Milling tool wear sample.
Tool blade image: 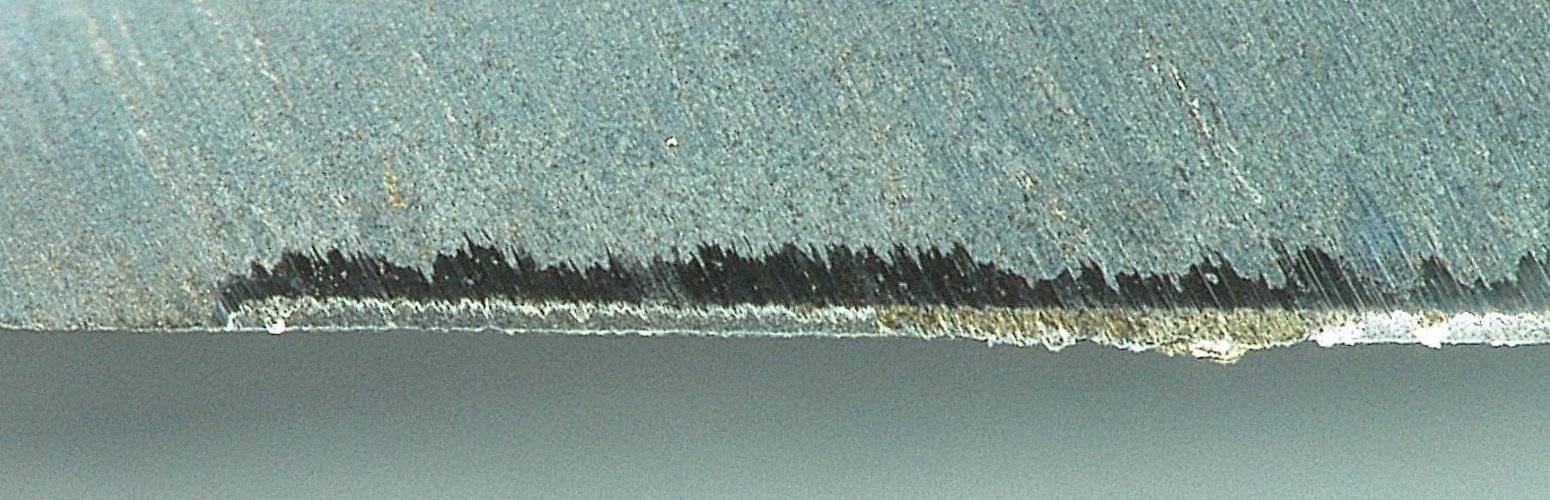
Chip image: 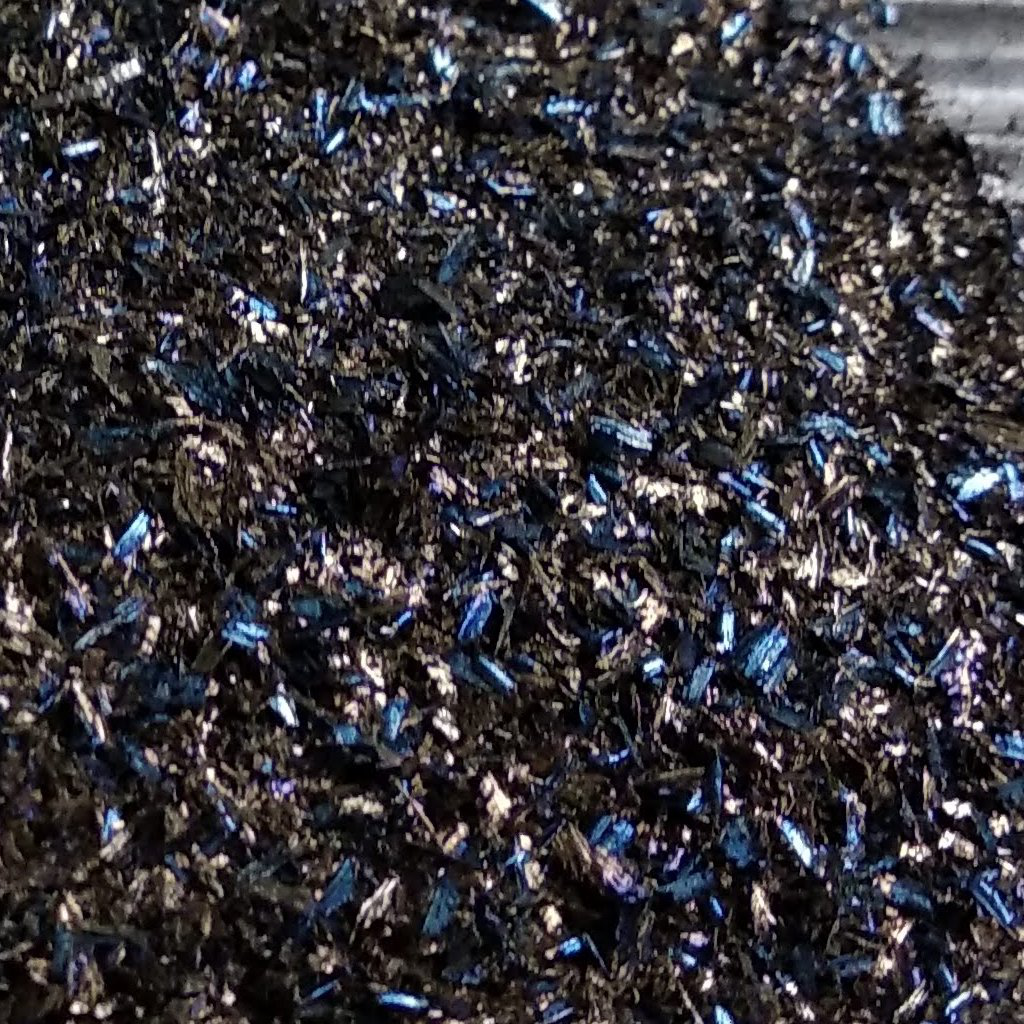
Workpiece image: 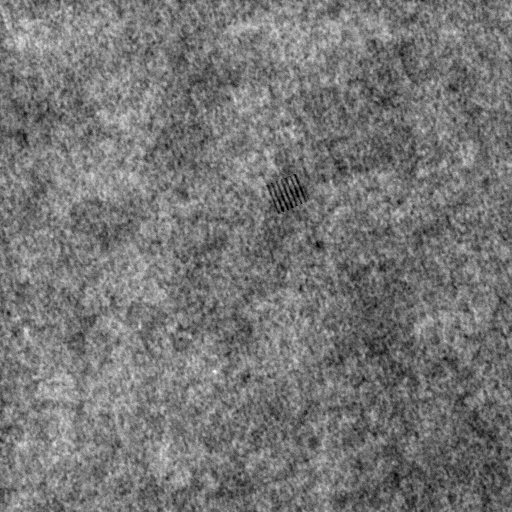
Tool wear state: dulled
Gaps: 0
Flank wear: 117.34
Overhang: 42.17
Force-signal Mel-spectrograms (X, Y, Z axes): 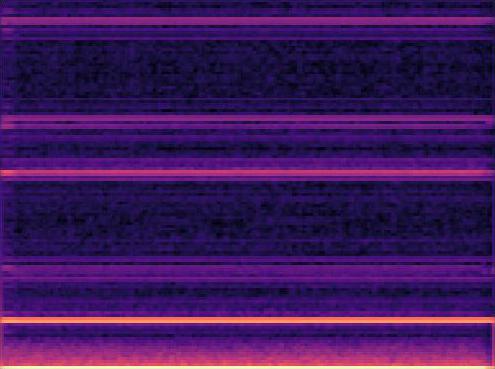 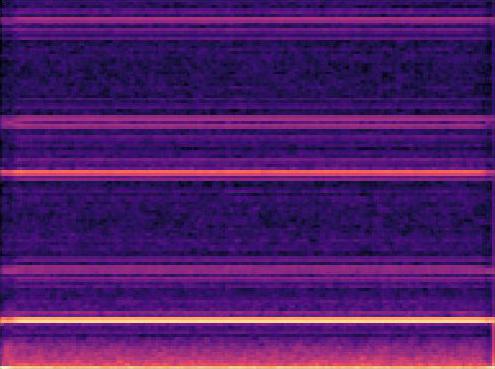 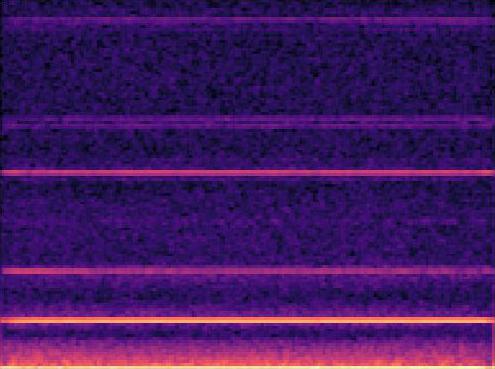
Force-signal scalograms (X, Y, Z axes): 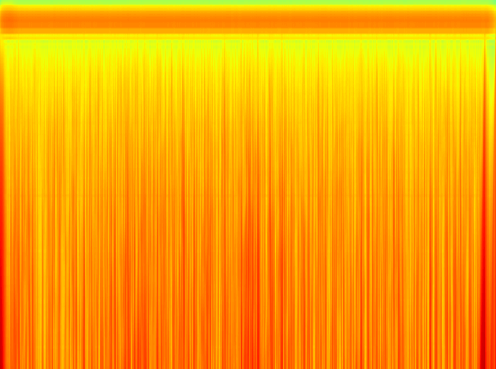 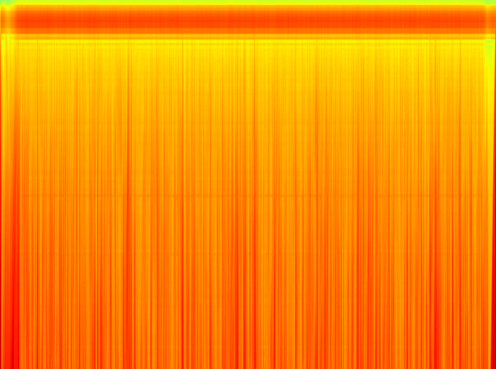 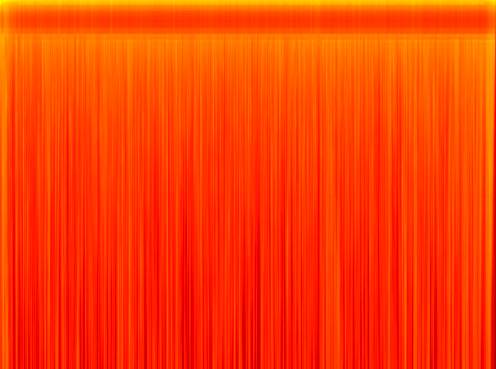
Force phase: accelerated_severe_wear